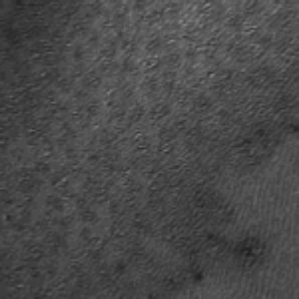
Label: frost